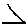
Label: triangle